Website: home-depot
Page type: billing-address
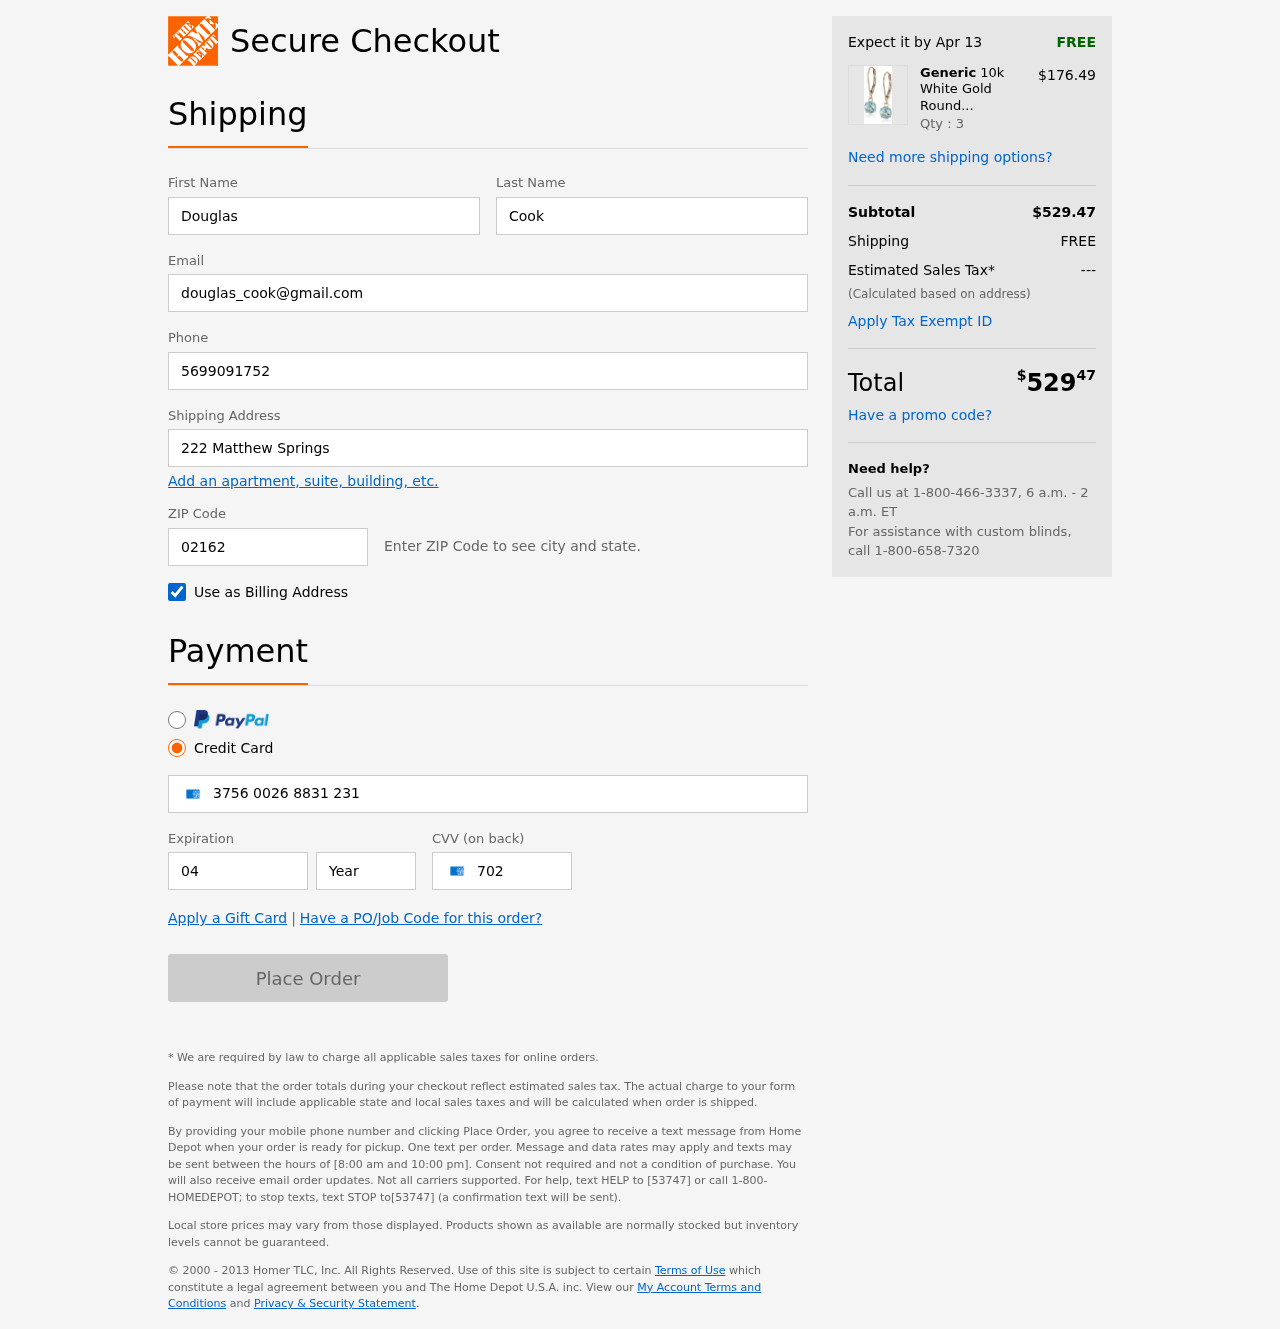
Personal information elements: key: PII_FIRSTNAME
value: Douglas
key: PII_LASTNAME
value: Cook
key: PII_EMAIL
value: douglas_cook@gmail.com
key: PII_PHONE
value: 5699091752
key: PII_STREET
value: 222 Matthew Springs
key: PII_POSTCODE
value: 02162
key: PII_CARD_NUMBER
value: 3756 0026 8831 231
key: PII_CARD_EXPIRY_MONTH
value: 04
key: PII_CARD_CVV
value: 7022
Product elements: key: PRODUCT1_BRAND
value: Generic
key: PRODUCT1_NAME
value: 10k White Gold Round Checkerboard Cut Aquamarine Leverback Earrings (6mm)
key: PRODUCT1_PRICE
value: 176.49
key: PRODUCT1_QUANTITY
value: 3
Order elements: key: ORDER_DELIVERY_DATE
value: Apr 13
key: ORDER_SUBTOTAL
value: $529.47
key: ORDER_SHIPPING_COST
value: FREE
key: ORDER_TAX
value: ---
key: ORDER_TOTAL2
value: $52947